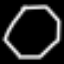
Label: octagon